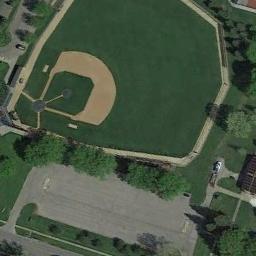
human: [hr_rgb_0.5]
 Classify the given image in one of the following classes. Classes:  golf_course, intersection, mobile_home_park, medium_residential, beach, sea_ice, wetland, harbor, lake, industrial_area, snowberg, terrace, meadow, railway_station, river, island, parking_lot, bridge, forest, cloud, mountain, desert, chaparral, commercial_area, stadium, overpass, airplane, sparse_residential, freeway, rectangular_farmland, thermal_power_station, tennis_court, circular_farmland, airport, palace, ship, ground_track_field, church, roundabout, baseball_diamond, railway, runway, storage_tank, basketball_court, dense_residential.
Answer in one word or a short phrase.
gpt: baseball_diamond